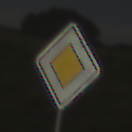
Verkehrszeichen: Vorfahrtsstrasse
Umgebung: Outdoor, Nature
Tageszeit: Night
Wetter: Clear
Licht: Natural
Jahreszeit: NotSpecified
Kontrast: HighContrast